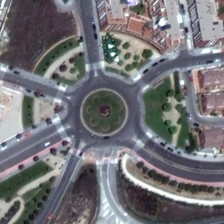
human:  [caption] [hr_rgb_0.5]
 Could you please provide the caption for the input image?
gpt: seven roads are connected to a circle square near some buildings .

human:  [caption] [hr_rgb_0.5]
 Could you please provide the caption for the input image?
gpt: the viaduct is grey, the grass is green and some big red house .

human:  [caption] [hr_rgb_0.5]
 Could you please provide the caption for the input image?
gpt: seven roads are connected to a circle square near some buildings .

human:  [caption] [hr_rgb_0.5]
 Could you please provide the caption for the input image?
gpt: this is a viaduct with some houses .

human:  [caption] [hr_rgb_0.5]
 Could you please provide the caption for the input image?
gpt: this is a viaduct with some houses .